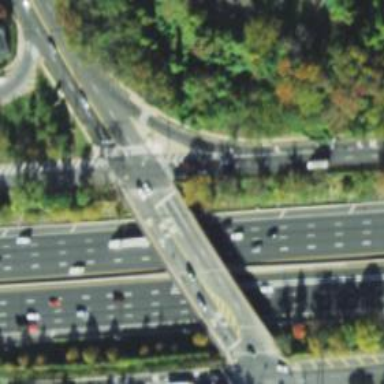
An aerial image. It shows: Footway located on traffic island.